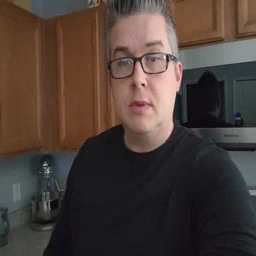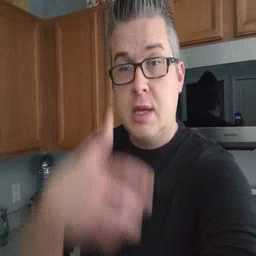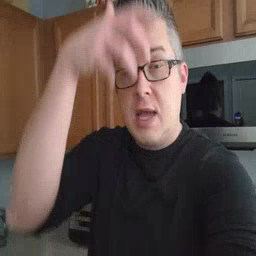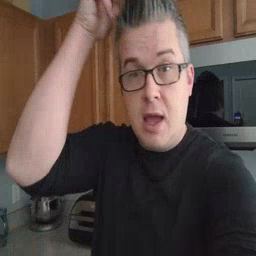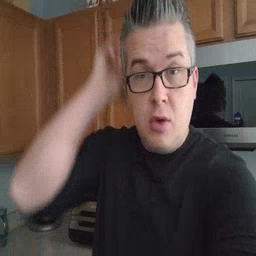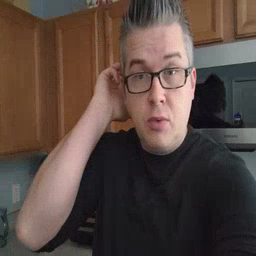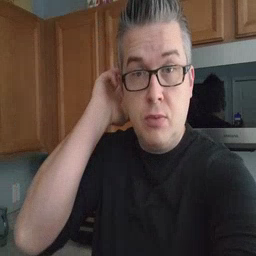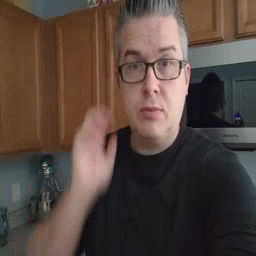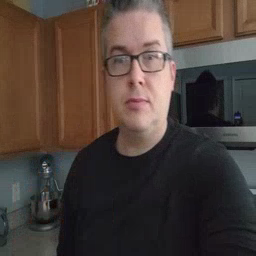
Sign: lion